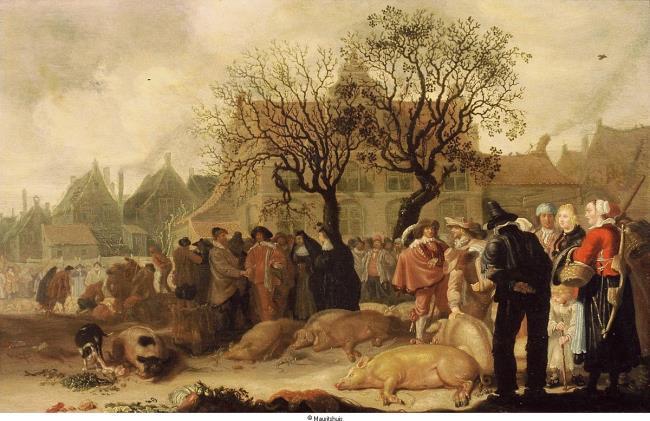
Title: De Varkensmarkt in Den Haag
Artist: Sybrand van Beest
Earliest date: 1638
Latest date: 1638
Genre: painting
Iconography: cattle
Keywords: topography, street scene, market (event), pig, dog, square (open space), merchant, conducting trade, talk, cripple, beggar